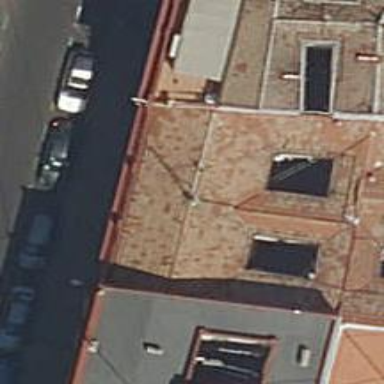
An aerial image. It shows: Restaurant.